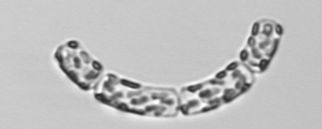
Label: Guinardia_striata